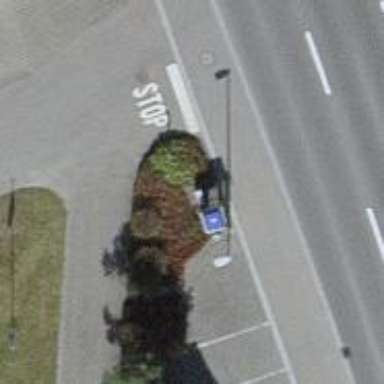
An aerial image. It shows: Guidepost providing information.